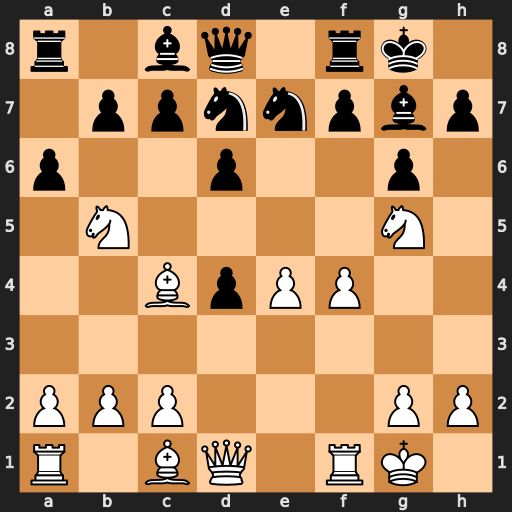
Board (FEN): r1bq1rk1/1ppnnpbp/p2p2p1/1N4N1/2BpPP2/8/PPP3PP/R1BQ1RK1
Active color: w
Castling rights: -
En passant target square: -
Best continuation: Bxf7+ Rxf7 Ne6 Nf6 Nxd8